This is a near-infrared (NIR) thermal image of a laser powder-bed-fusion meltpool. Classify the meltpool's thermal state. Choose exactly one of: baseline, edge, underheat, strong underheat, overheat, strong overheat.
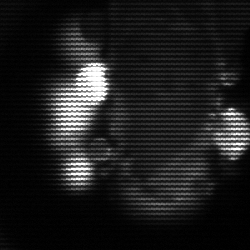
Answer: strong underheat